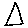
Label: triangle